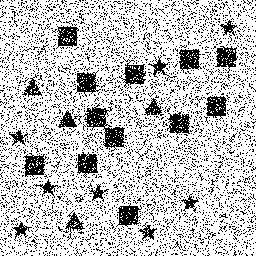
Squares: 12
Triangles: 4
Stars: 8
Total shapes: 24